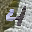
Label: 4